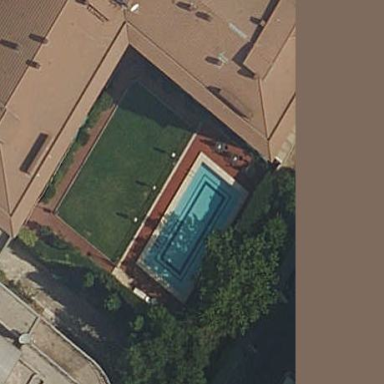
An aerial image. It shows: Swimming pool located in leisure land.